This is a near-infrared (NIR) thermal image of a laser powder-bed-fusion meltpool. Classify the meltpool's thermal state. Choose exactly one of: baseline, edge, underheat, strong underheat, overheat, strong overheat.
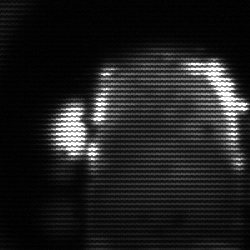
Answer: baseline